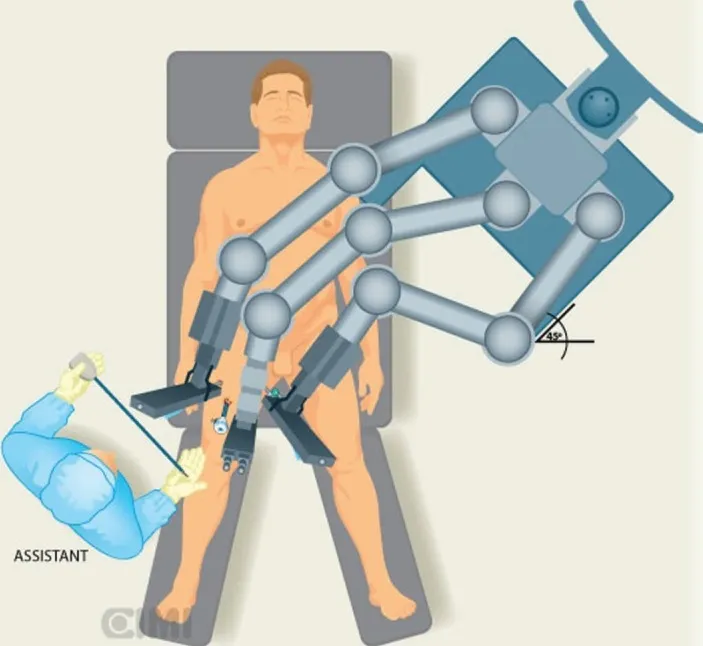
Assistant position for the right inguinal lymphadenectomy, the robot is located at 45. contralateral to procedure.
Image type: radiology (ct)